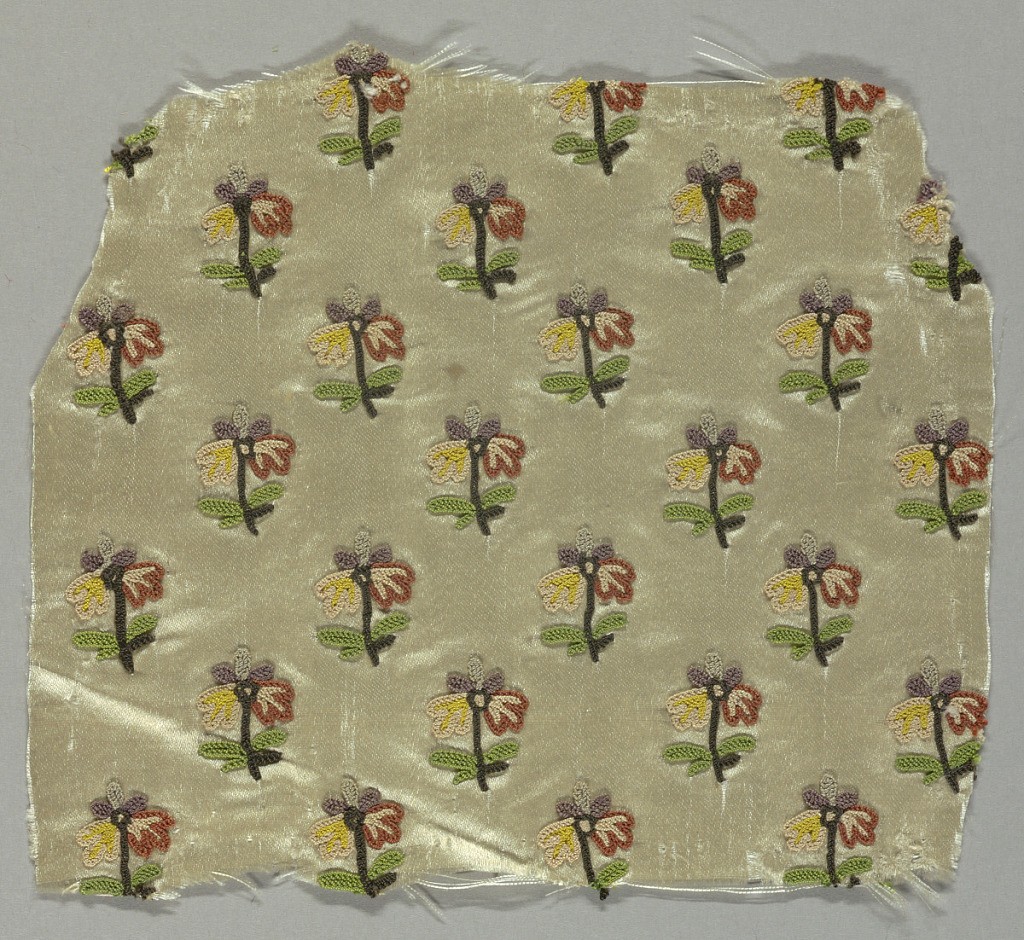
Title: Fragment
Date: late 18th century
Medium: embroidery using chain stitch in silk on silk foundation
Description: Regular arrangement of floral sprigs in red, yellow and green on white.